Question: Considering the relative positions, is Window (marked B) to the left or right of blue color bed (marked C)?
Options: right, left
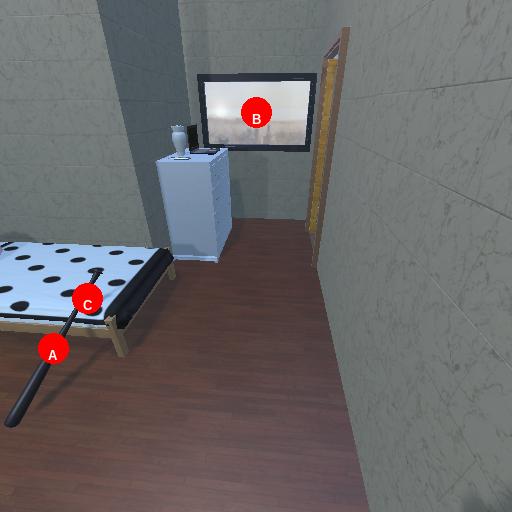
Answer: right